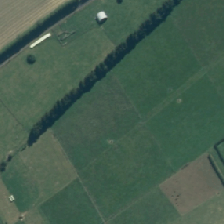
Land cover: shortrotation_cropland